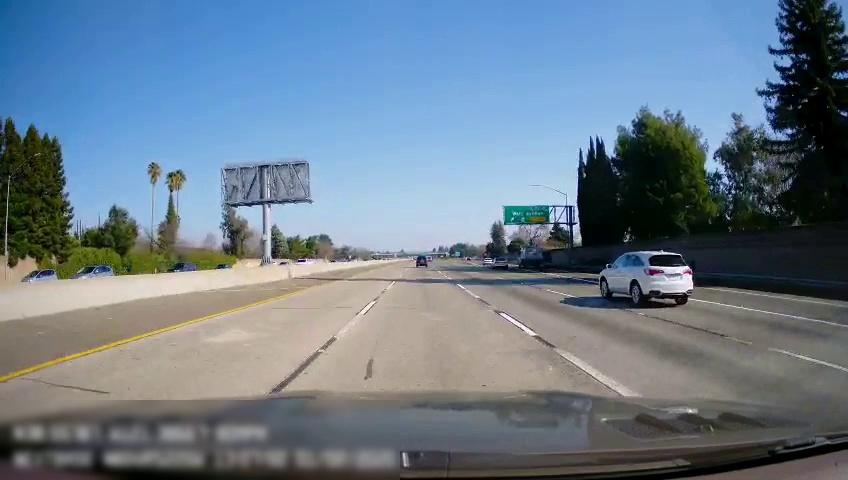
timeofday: Day
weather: Sunny
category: Drivable Space
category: Vehicles | Other LV
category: Vehicles | SUV
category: Vehicles | SUV
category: Vehicles | Car
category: Vehicles | SUV
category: Vehicles | Car
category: Vehicles | Car
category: Vehicles | SUV
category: Vehicles | Car
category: Lanes | Current Lane
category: Lanes | Alternate Lane
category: Lanes | Alternate Lane
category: Lanes | Alternate Lane
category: Lanes | Alternate Lane
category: Lanes | Alternate Lane
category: Traffic | Signs